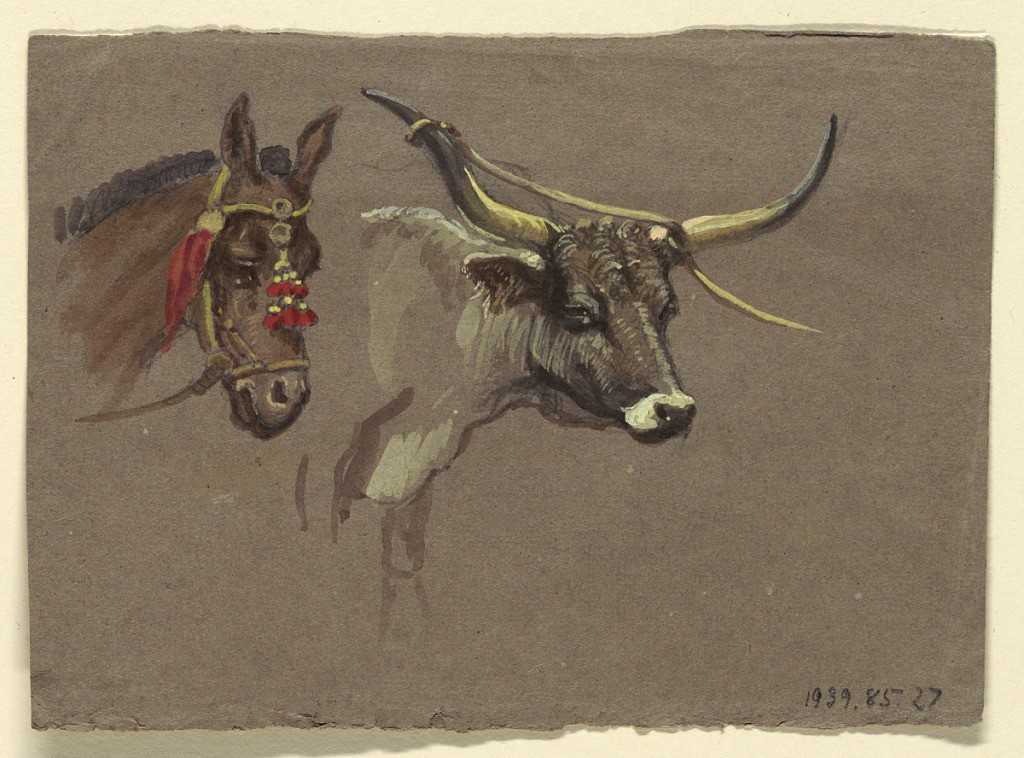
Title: Head of a Mule with a Bridle, Head of a Buffalo or Ox
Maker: Samuel Colman, American, 1832–1920
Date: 1872–73
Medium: Brush and gouache, graphite on dark grey-brown paper
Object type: Drawing
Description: At left, head and neck of a bridled mule, turned toward right, At center, forepart of a buffalo, turned toward right and obliquely shown. A cord is fastened to the horns. Verso: A covered cart with two wheels, shown from the left back.